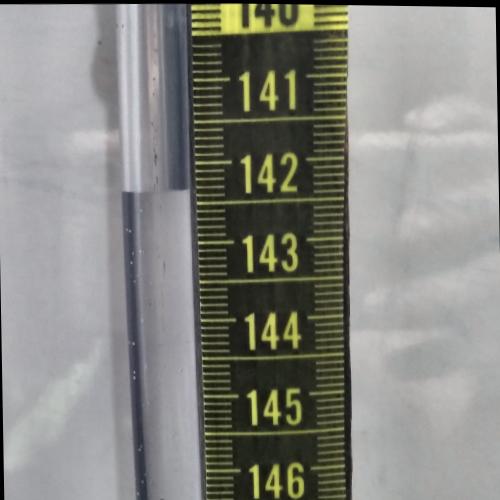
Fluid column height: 142.3 cm